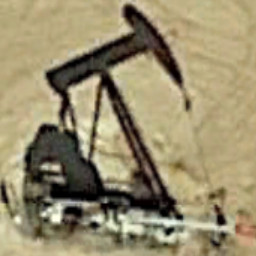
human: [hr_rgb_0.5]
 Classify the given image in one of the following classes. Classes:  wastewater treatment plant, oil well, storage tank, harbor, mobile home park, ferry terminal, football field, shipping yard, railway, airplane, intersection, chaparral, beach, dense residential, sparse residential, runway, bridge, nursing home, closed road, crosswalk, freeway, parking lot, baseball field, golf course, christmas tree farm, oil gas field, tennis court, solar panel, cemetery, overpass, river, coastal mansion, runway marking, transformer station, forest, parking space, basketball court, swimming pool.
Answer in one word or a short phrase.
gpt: oil well